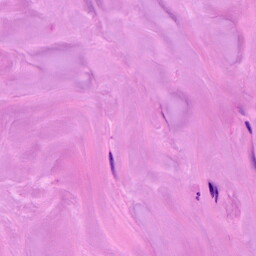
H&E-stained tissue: Breast